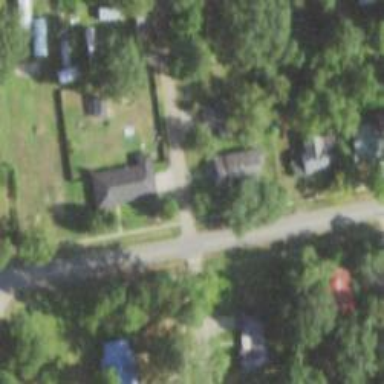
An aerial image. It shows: Residential road.